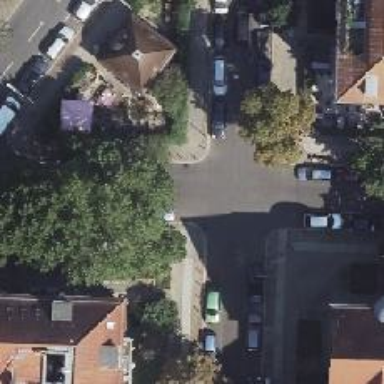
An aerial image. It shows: Unmarked crossing on asphalt footway.